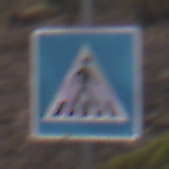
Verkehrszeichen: FussgaengerueberwegLinks
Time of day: MorningAfternoon
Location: Outdoor (Nature)
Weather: Overcast
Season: Autumn
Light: Natural